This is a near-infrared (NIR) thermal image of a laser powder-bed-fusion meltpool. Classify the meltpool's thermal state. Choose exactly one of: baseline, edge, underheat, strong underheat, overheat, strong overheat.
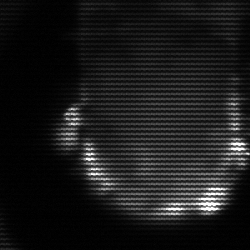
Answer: baseline